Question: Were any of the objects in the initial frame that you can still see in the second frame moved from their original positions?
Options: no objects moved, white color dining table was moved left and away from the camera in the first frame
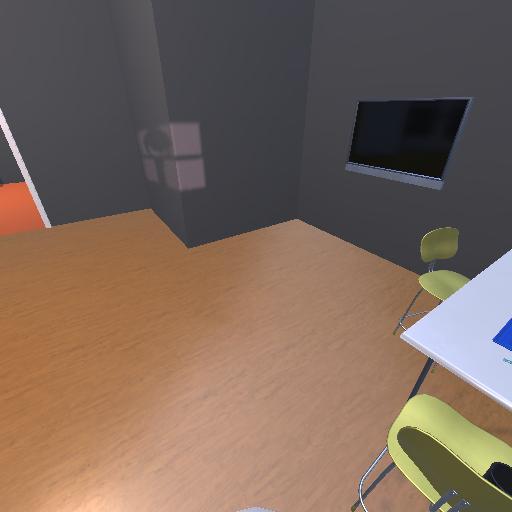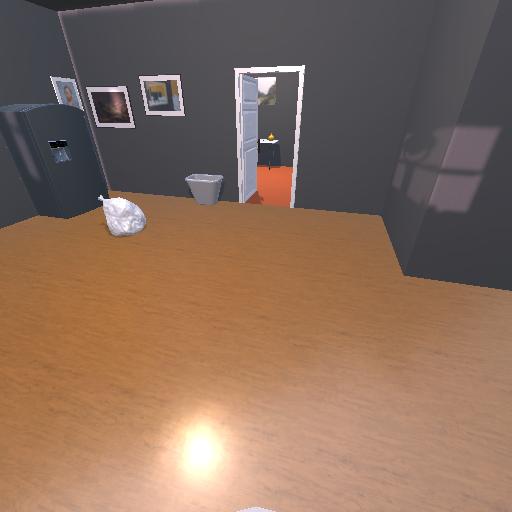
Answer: no objects moved